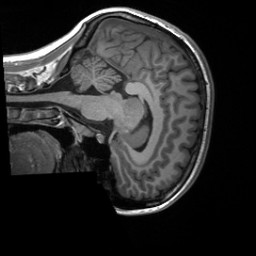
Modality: T1w
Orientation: sagittal
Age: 19
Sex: female
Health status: healthy
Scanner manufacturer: siemens
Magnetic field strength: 3 T
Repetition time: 2 s
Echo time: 0.00232 s